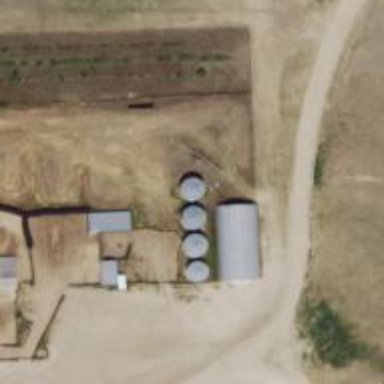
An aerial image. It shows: Silo.